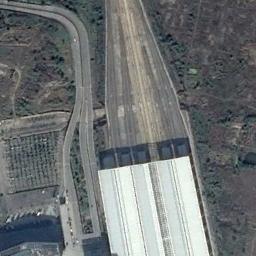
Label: railway_station